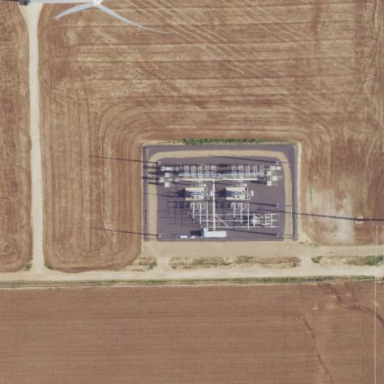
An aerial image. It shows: Power substation specializing in generation.